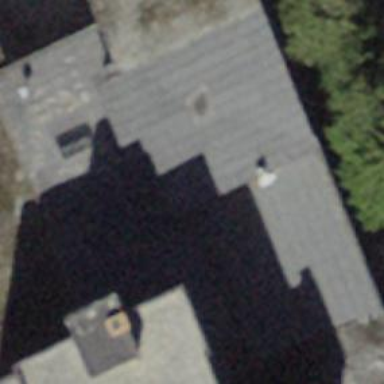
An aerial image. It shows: Part of building with flat roof colored slate gray.